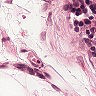
Metastatic tissue present: no